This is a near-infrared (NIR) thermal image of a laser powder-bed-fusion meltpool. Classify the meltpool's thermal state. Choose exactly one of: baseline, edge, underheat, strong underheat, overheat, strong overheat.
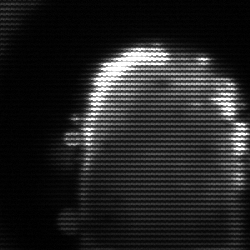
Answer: baseline